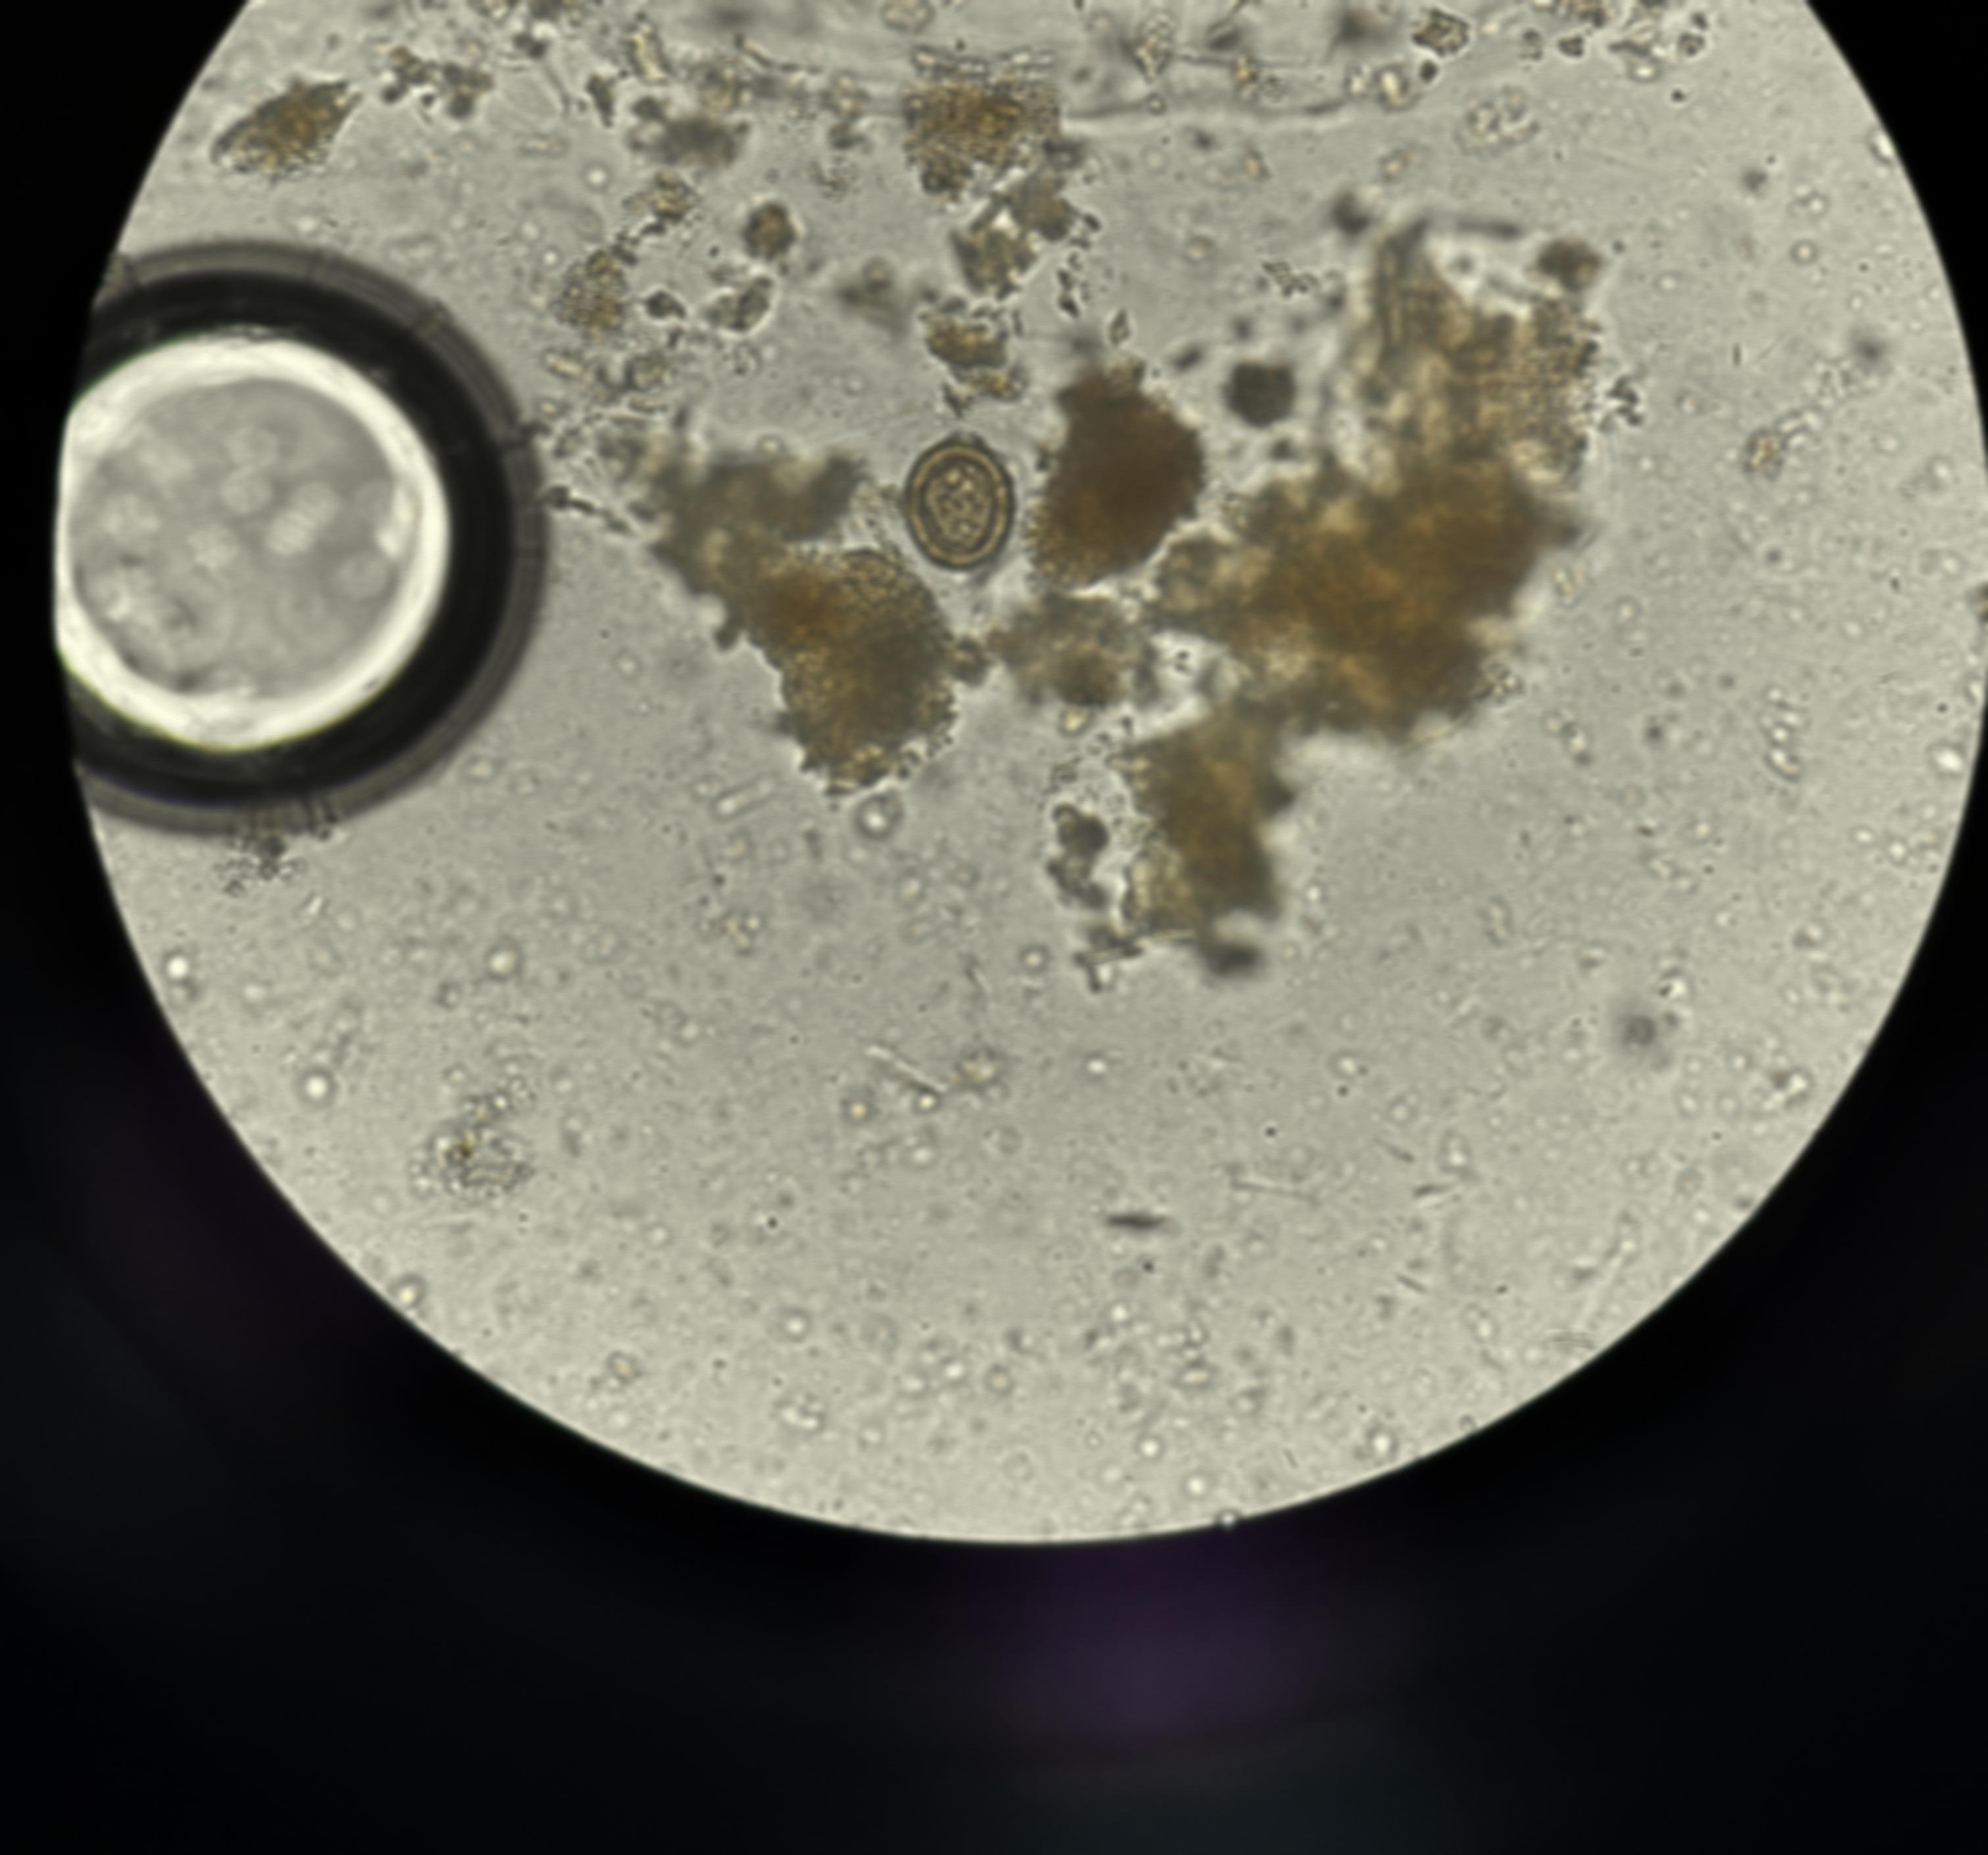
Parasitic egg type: Taenia spp. egg